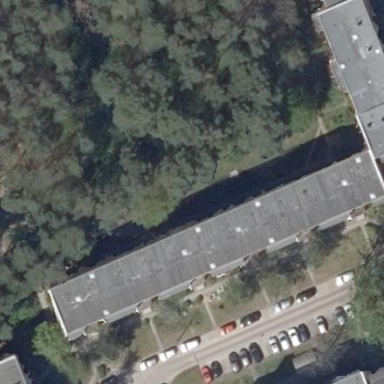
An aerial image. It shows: Building with apartments and flat roof.